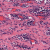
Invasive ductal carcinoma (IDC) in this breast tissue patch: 0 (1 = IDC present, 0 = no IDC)